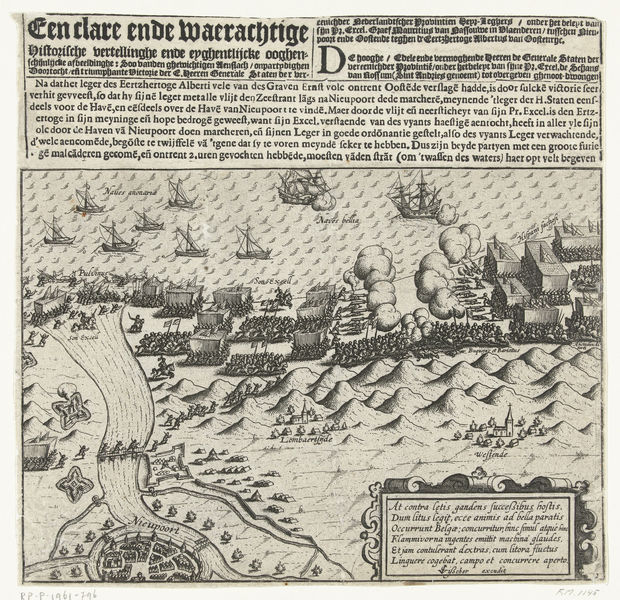
Titel: Slag bij Nieuwpoort, 1600 (plaat 2)
Künstler: Lambert Cornelisz.
Standort: Amsterdam
Institution: Rijksmuseum
Schlagwörter: church, military, people, soldiers, white, black, grey, print, smoke, hills, mountain, ocean, sea, ship, water, waves, german, germany, island, trees, river, path, drawing, paper, black and white, army, illustration, battle, books, boats, sail, bridge, town, city, newspaper, fort, map, harbor, war, lanscape, ships, tent, dutch, holland, land, sails, page, latin, text, compass, words, printed, shoot, fortifications, settlement, belgium, mountians, shot, cannon, troops, soliders, navy, armada, directions, cities, siege, cannons, fleet, forts, artillery, labels, scrollwork, nieupoort, newport, nieuport, white#, fermany, 전쟁, 산, 중세시대, 배, 말, 바다, 종교, 강, 총